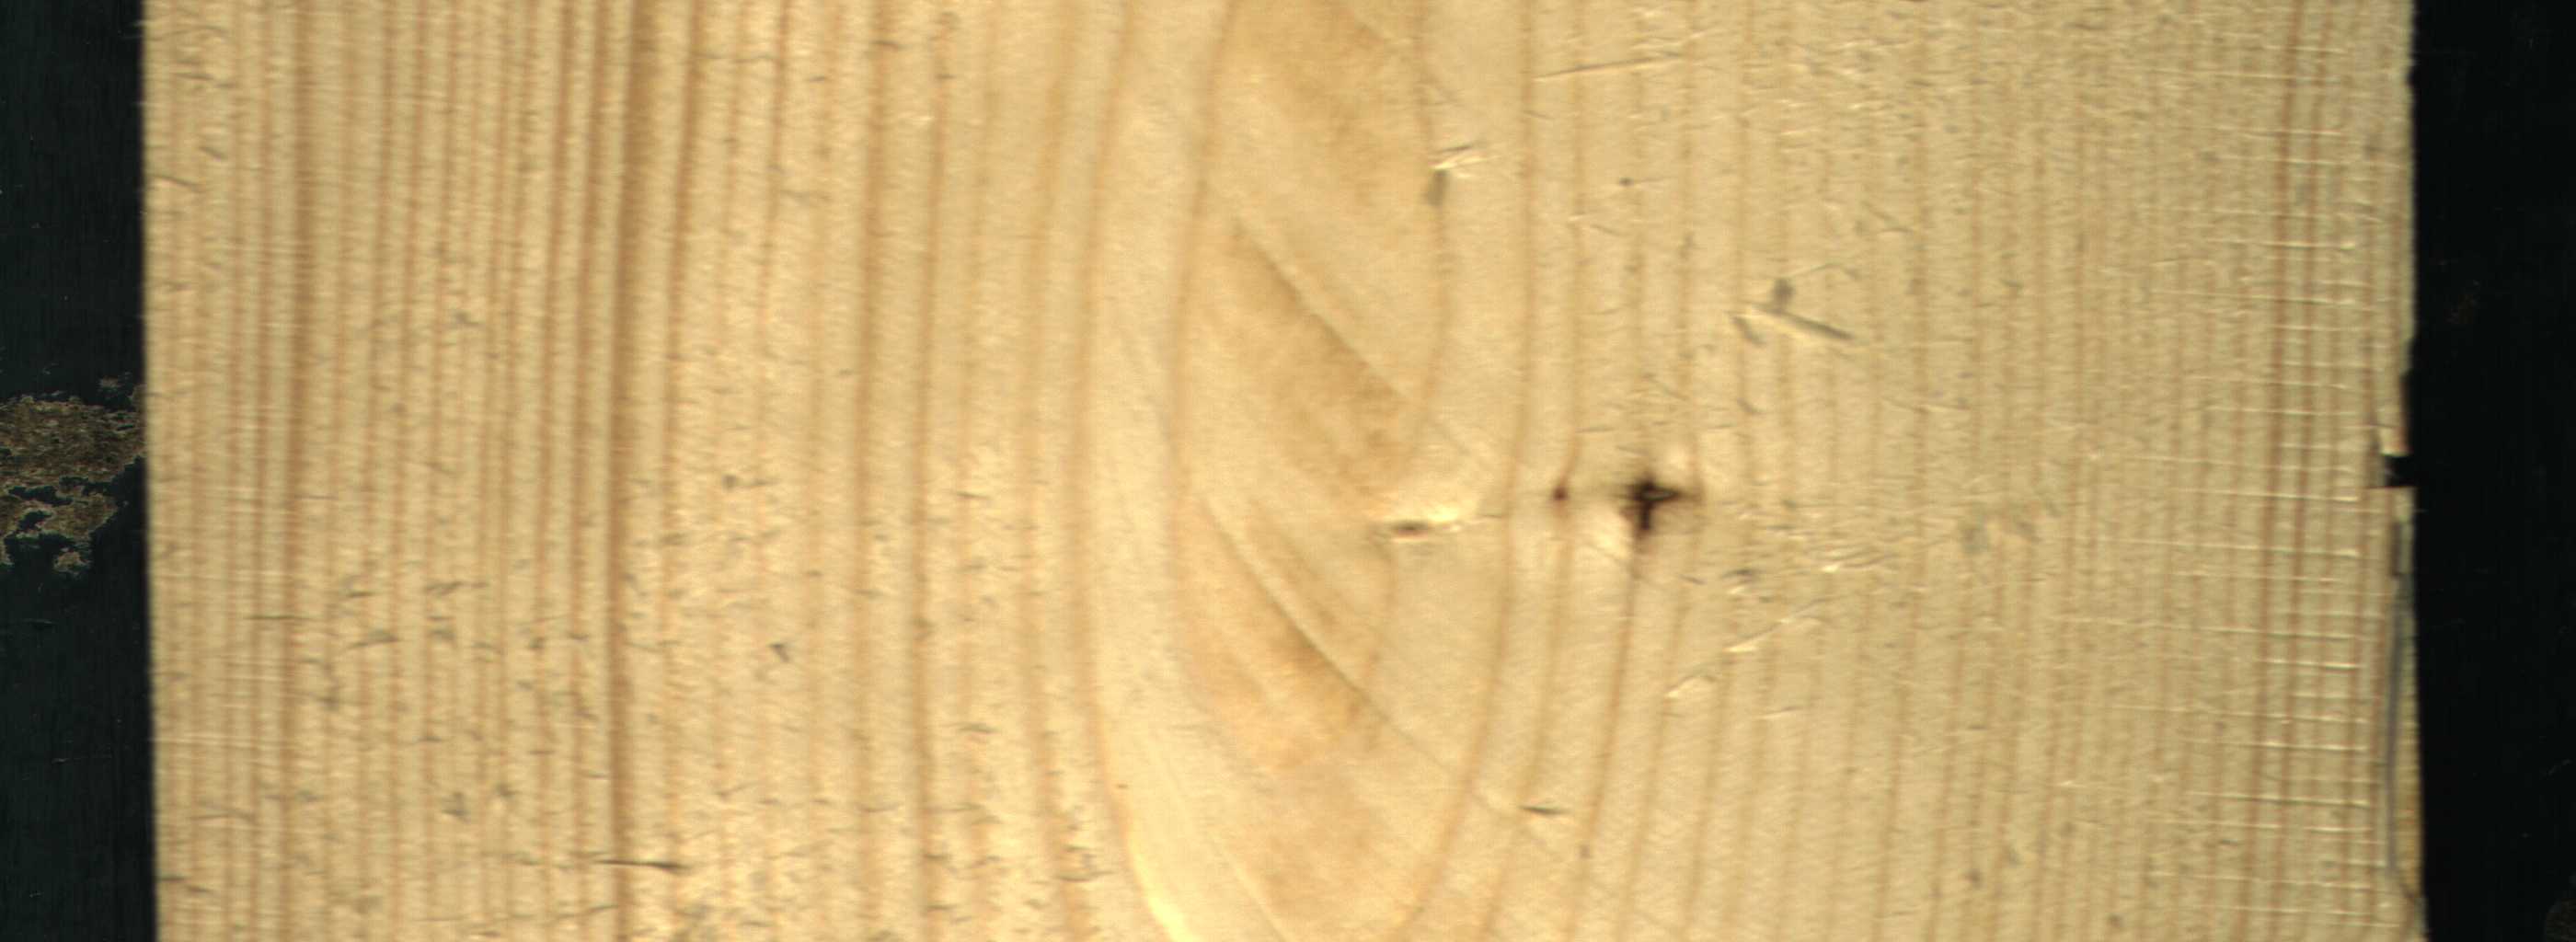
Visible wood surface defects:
Dead_Knot